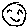
Label: smiley face